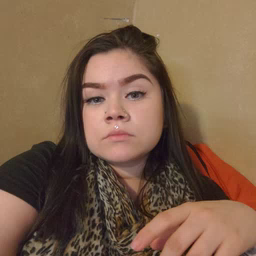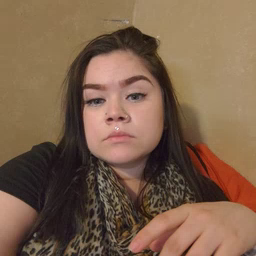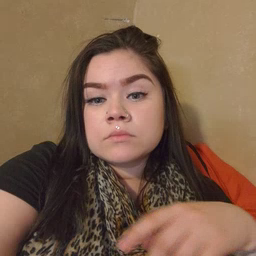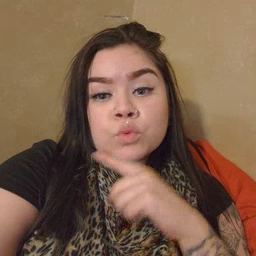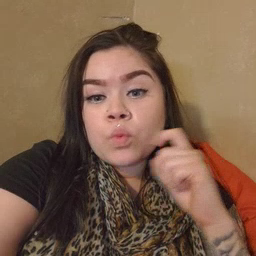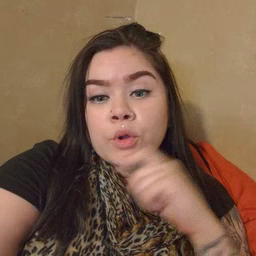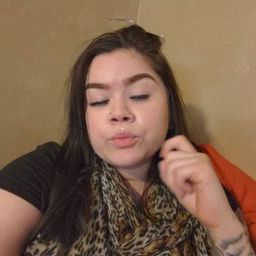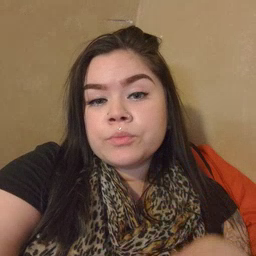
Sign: dryer